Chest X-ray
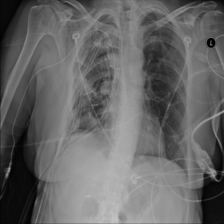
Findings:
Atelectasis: negative
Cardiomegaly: negative
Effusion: negative
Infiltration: negative
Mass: negative
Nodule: negative
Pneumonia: negative
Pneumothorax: negative
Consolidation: negative
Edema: negative
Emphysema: negative
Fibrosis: negative
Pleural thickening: negative
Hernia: negative